Field crop: maize
Growth stage: 2
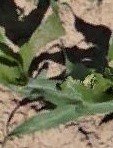
Species: maize